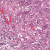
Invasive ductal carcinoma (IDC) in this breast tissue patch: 1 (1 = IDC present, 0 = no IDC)